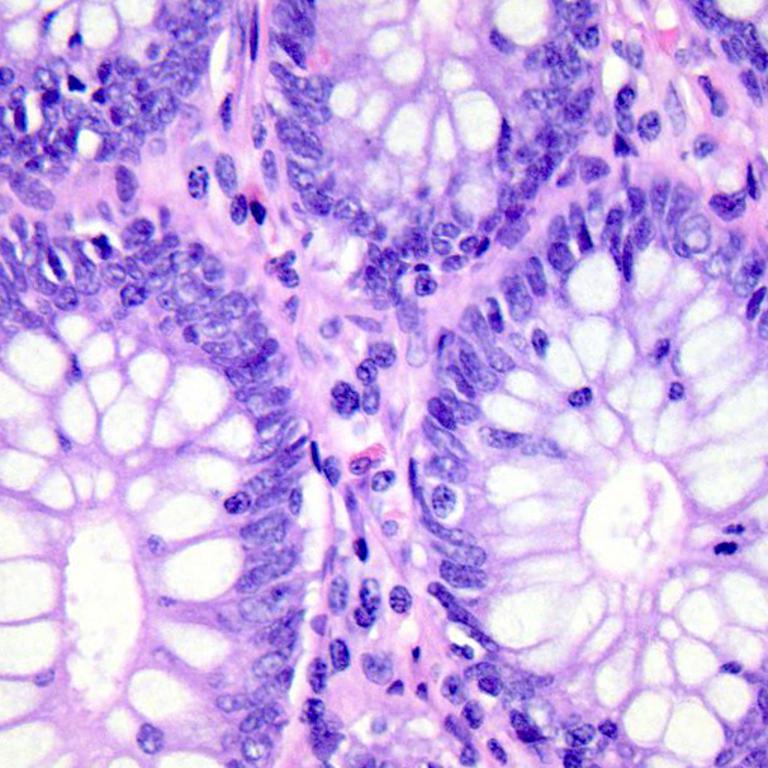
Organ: colon
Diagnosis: benign